Question: I've got an android project that I started from an old standard Java project, so because of the vast difference in target platform, I have a lot of dead code to cleanup.
I've seen <URL> in java projects in Eclipse. I installed it as directed, and it just doesn't show up on the menu, and I have no idea how to get it to work.

(I've tried <URL>
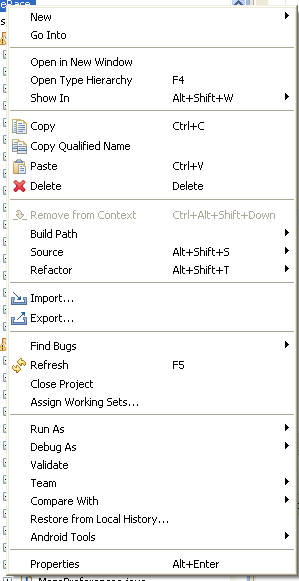
Answer: Yes, UCDetector works for android projects. I just installed it and it works.
It's available in context menu of project in Package Explorer.